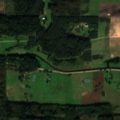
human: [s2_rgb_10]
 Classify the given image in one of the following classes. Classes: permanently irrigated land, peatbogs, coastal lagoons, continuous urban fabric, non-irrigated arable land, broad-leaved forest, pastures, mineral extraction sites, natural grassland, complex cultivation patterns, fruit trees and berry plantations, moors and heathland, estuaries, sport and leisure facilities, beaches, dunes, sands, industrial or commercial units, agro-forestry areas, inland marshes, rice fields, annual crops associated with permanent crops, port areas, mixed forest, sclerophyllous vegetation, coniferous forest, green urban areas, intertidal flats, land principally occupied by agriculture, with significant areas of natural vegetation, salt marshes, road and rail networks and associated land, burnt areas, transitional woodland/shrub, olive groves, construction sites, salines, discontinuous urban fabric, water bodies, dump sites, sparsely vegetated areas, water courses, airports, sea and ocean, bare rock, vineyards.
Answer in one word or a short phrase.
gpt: non-irrigated arable land, pastures, complex cultivation patterns, land principally occupied by agriculture, with significant areas of natural vegetation, mixed forest